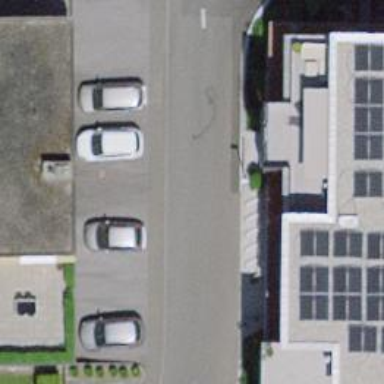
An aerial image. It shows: Bicycle parking area with stands available.